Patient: sex M, age 32
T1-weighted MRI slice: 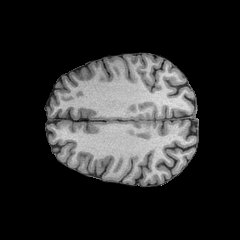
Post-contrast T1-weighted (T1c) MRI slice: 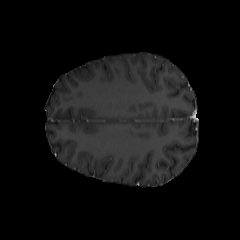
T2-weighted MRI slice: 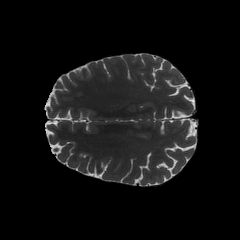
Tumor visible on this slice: no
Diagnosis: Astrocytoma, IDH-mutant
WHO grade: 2